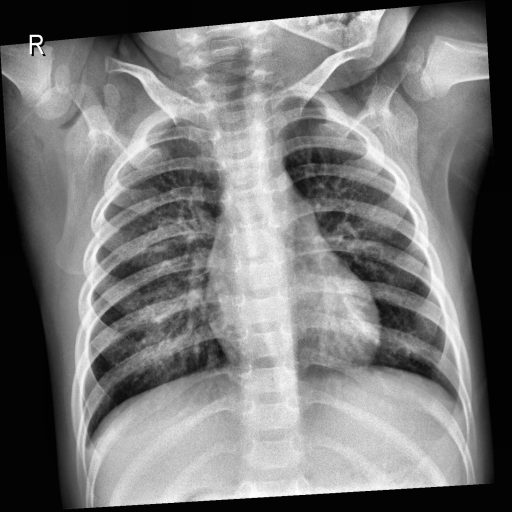
Finding: NORMAL